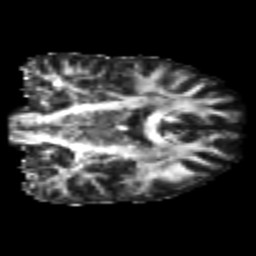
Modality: FA
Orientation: coronal
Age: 22
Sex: male
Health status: healthy
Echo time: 0.074 s